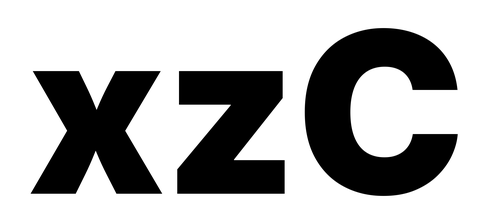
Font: Inter_Black